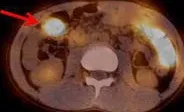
Axial SPECT/CT image of the Meckel's diverticulum. C; Axial SPECT/CT fusion image showed that it was in front of the kidney that the focal concentration lays (arrows).
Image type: radiology (pet)